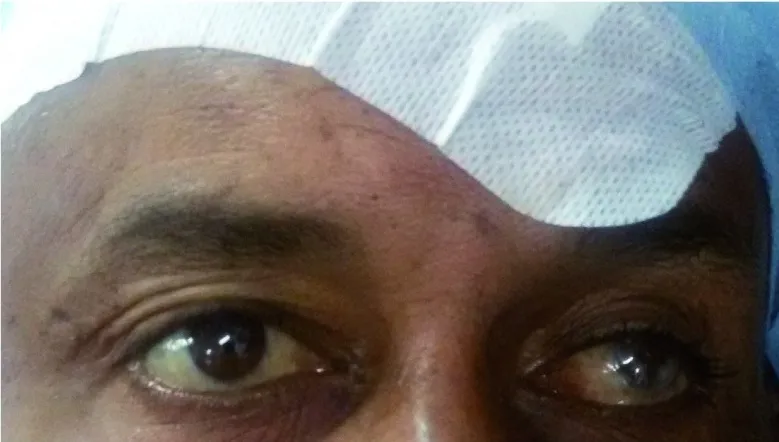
Resolution of the frontalis sign in the early postoperative period.
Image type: medical_photograph (other_medical_photograph)